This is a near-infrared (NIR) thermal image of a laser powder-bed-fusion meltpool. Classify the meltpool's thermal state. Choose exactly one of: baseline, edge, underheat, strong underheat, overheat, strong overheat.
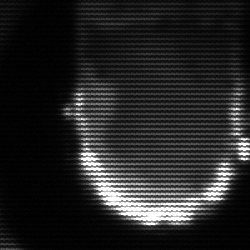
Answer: baseline